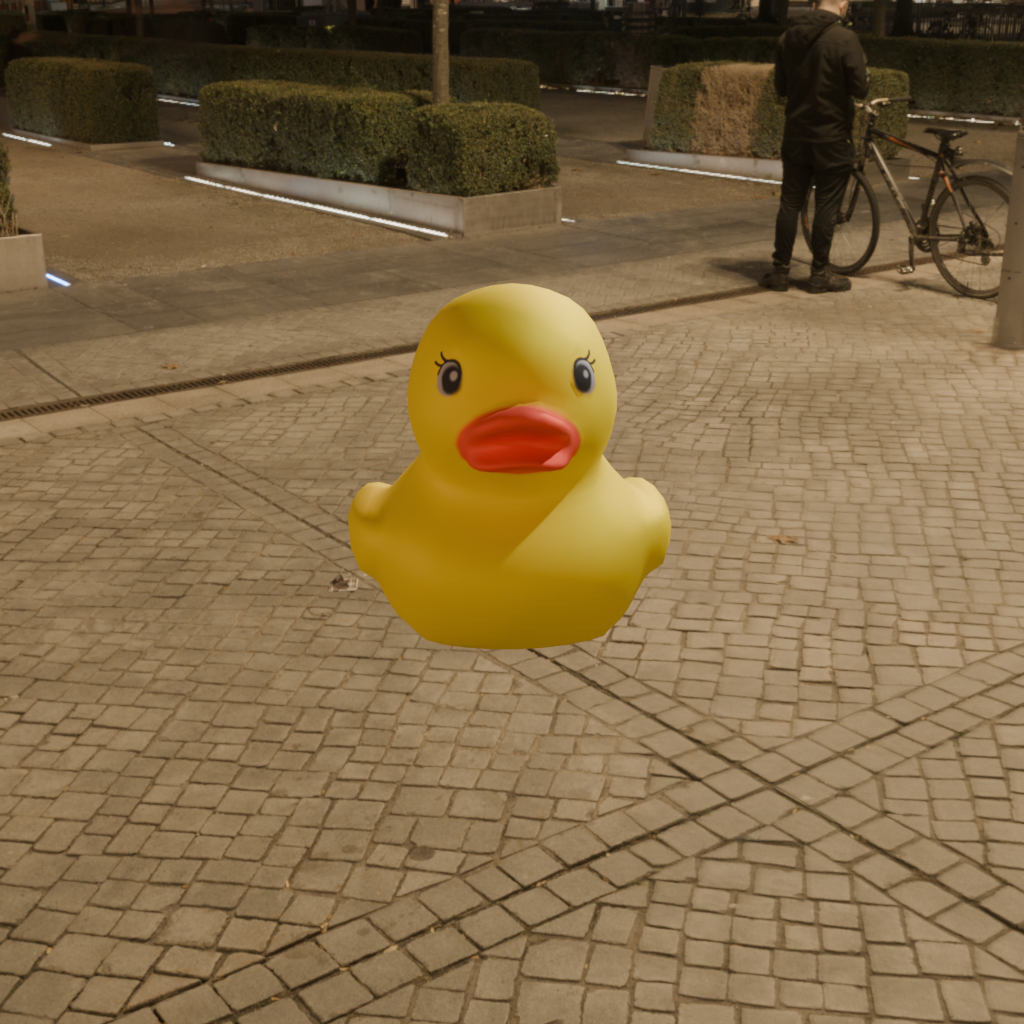
an image of a yellow rubber duck seen from <front> in a city square with illuminated trees at night.